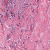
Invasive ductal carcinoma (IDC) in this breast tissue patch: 0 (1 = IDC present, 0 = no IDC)